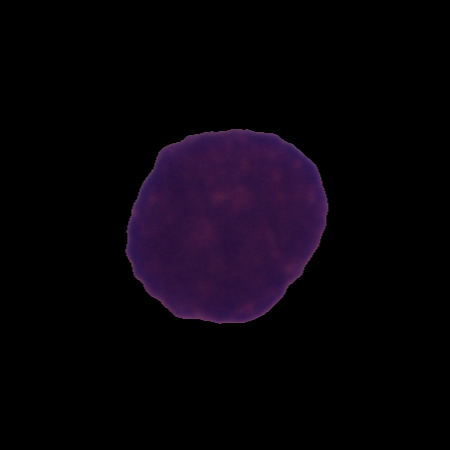
Label: cancer